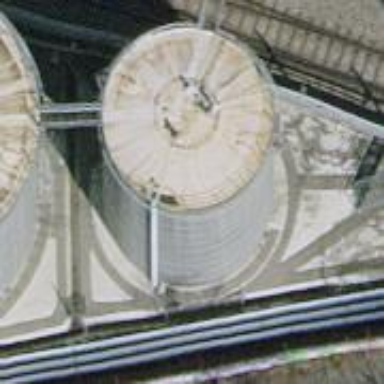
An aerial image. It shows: Storage tank building.